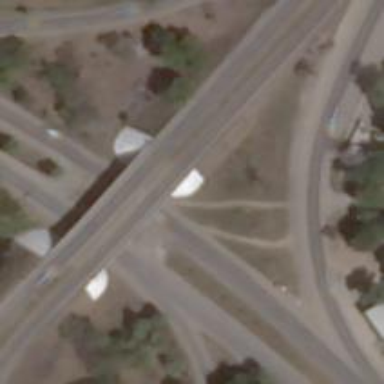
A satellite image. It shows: Primary link highway that goes over bridge.